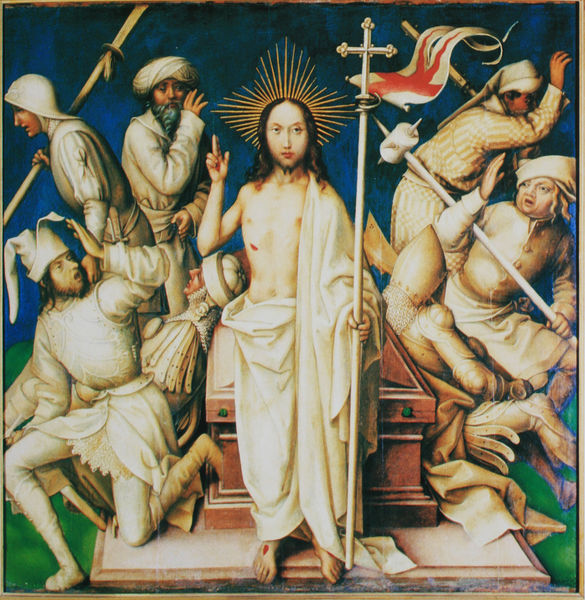
Titel: Auferstehung, Graue Passion
Künstler: Hans d.Ä. Holbein
Standort: Stuttgart
Institution: Staatsgalerie
Schlagwörter: blau, umhang, weiß, gelb, grün, menschen, finger, männer, rot, beige, mützen, kleidung, herr, gold, fahne, flagge, angst, banner, lanze, soldaten, blut, erschrecken, kreuz, strahlen, helm, kranz, sieg, heiligenschein, christus, grab, jesus, ostern, wundmale, mittelalter, segen, turban, sieger, auferstehung, segenshand, feinde, turbahn